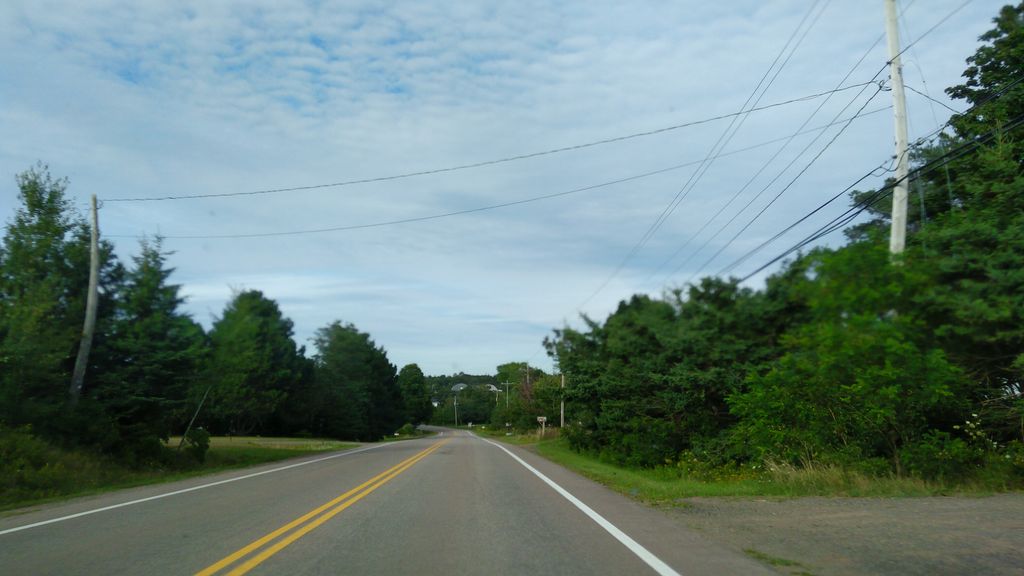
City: charlottetown